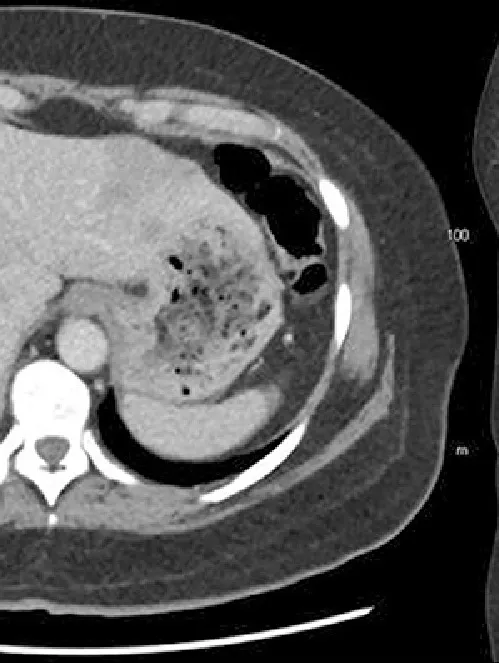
Follow-up CT scan 6 months later demonstrating new liver metastases (axial and coronal views).
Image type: radiology (ct)